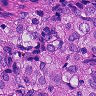
Metastatic tissue present: yes